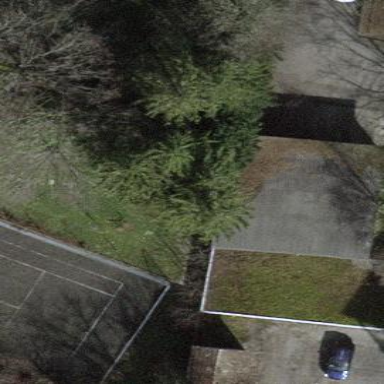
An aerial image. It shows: Group of garages.